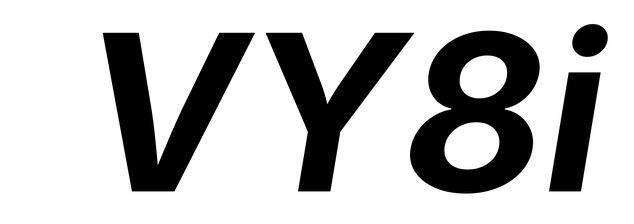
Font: Inter-Italic_Bold_Italic